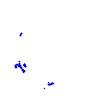
Particle: kaon